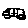
Label: car